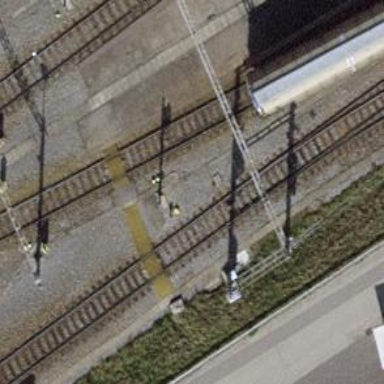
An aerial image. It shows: Railway switch.